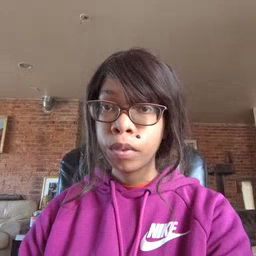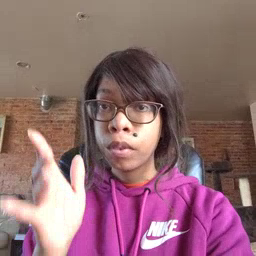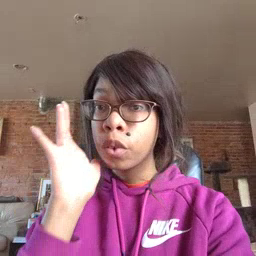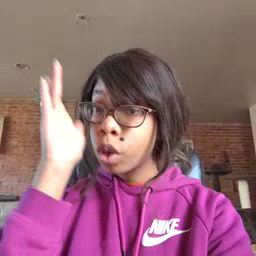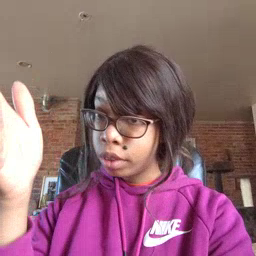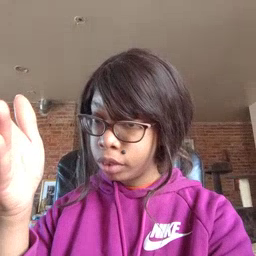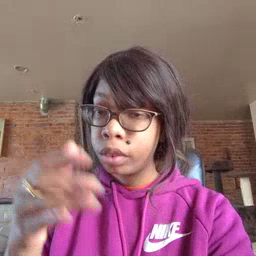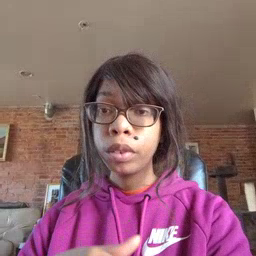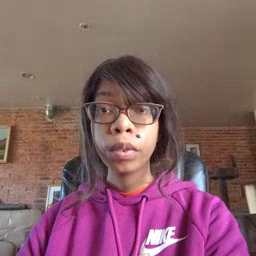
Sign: will